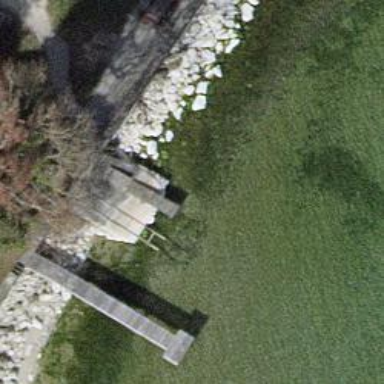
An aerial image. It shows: Man-made pier.